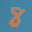
Label: 8